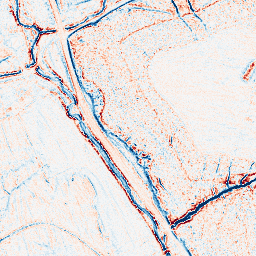
Category: edge_preserving
Decomposition family: anisotropic_diffusion
Decomposition parameters: iterations: 20
kappa: 10
gamma: 0.05
Upsampling method: cubic_catmull_rom
Upsampling parameters: scale: 8
Upsampling scale: 8